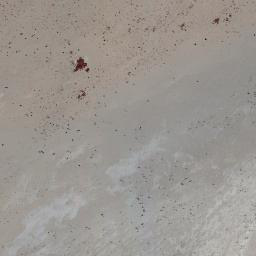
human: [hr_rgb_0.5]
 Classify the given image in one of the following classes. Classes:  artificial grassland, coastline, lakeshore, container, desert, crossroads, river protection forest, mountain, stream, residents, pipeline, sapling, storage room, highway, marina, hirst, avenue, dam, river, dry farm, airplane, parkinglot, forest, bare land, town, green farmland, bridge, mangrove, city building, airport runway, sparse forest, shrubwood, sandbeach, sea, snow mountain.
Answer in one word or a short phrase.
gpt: bare land